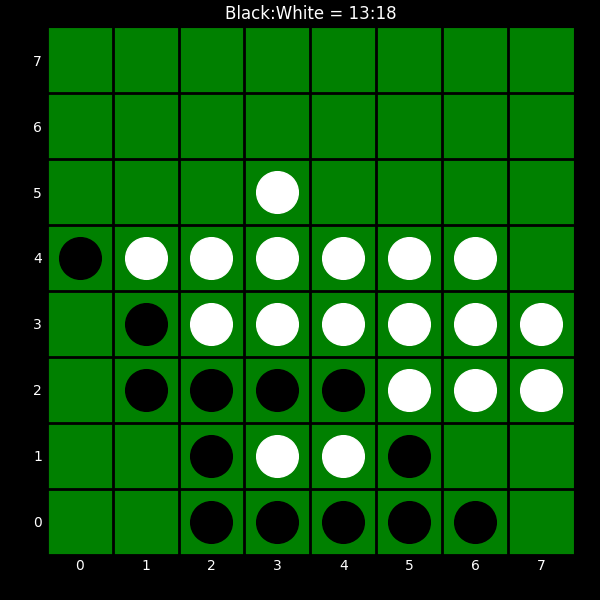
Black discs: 13
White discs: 18